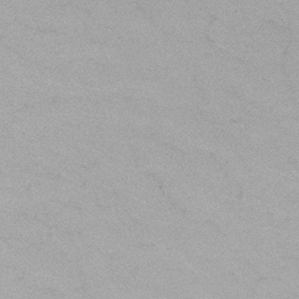
Label: frost